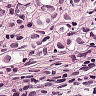
Metastatic tissue present: yes